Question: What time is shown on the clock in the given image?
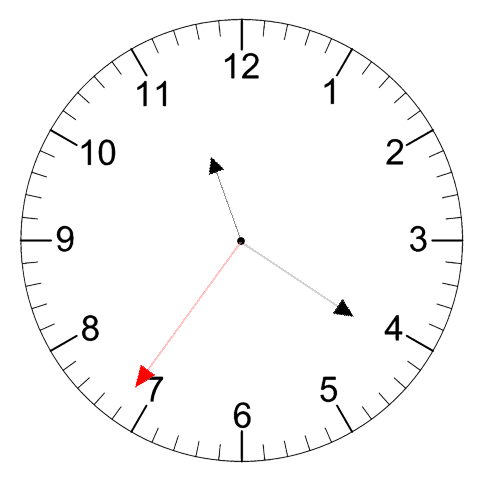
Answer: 11:20:36